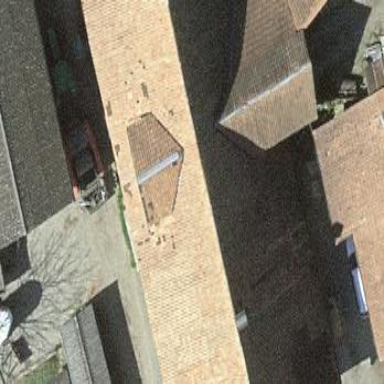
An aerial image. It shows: Farm building.